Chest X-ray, PA view. Patient: 20 years old, sex F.
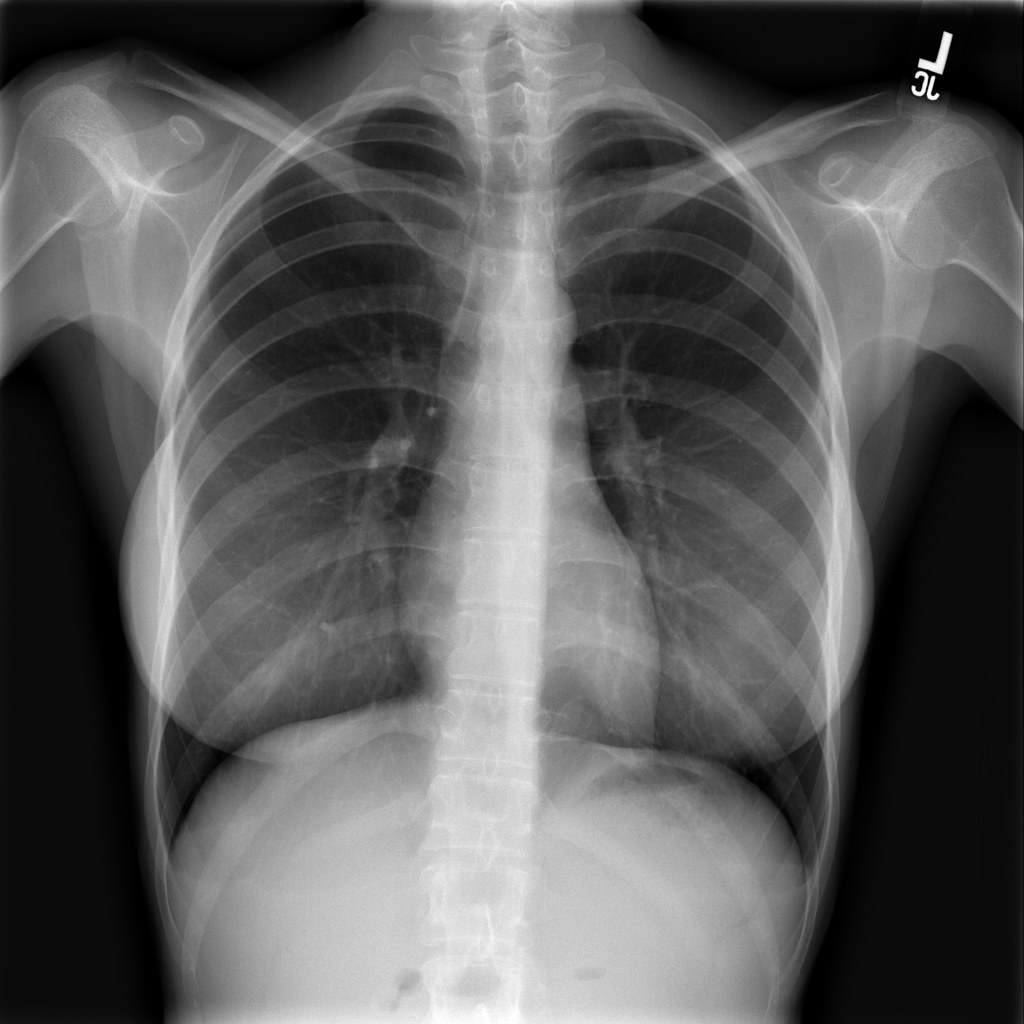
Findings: No Finding